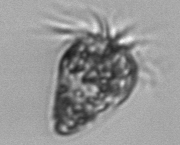
Label: Strombidium_morphotype1